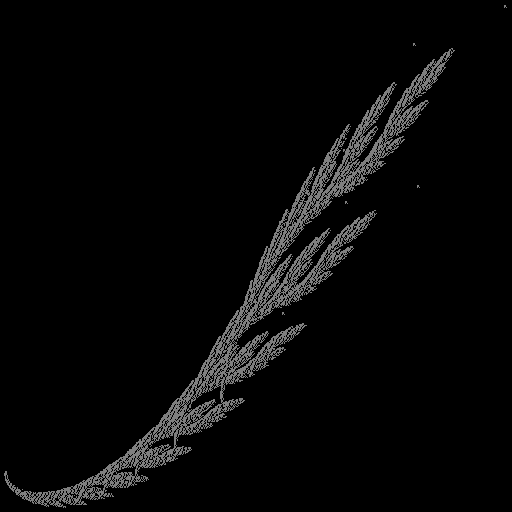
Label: snail